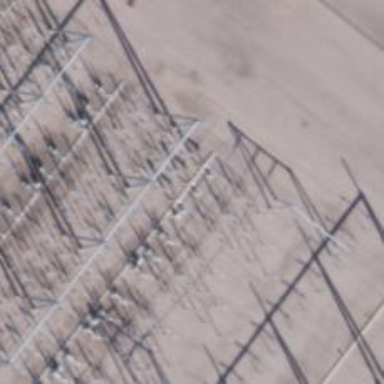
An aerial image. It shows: Switch for power supply.